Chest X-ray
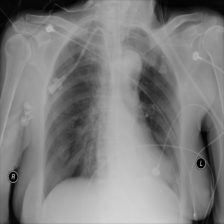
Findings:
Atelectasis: negative
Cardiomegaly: negative
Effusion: negative
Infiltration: negative
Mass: negative
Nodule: negative
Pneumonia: negative
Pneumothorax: negative
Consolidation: negative
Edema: negative
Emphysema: negative
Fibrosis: negative
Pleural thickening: negative
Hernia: negative